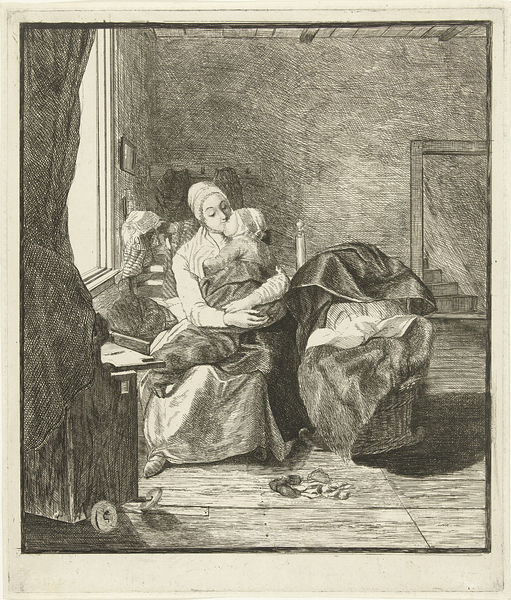
Titel: Moeder met slapend kind voor het raam
Künstler: Louis Bernard Coclers
Standort: Amsterdam
Institution: Rijksmuseum
Schlagwörter: chair, curtain, curtains, kiss, stair, stairs, white, window, black, interior, room, seated, sit, sitting, woman, print, floor, girl, lap, child, light, drawing, paper, black and white, frame, cap, mother, etching, sketch, desk, love, basket, clothes, ceiling, pencil, woven, home, candle, calm, charcoal, shadows, sleep, baby, cold, wheel, daughter, infant, nursing, cross hatch, toys, cradle, mom, nursery, had, rocking, babe, frme, bassinet, tenderness, window light, baset, woven bassenet, 아기, 엄마 커튼 어두운방, 엄마와 아이, 모성, 방, 따뜻함, 연필그림, 요람, 햇빛이 드는 방, 마룻바닥